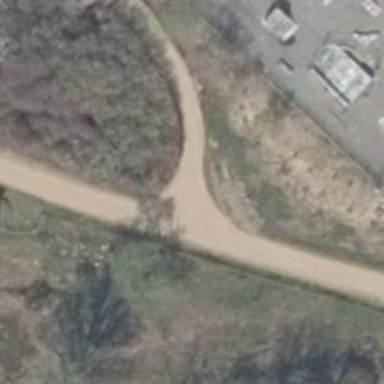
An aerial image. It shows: Footway.